Question: When clicking on "external dependencies" in visual studio there are some headers beginning with
> X...
or
> XX...

what are those headers?
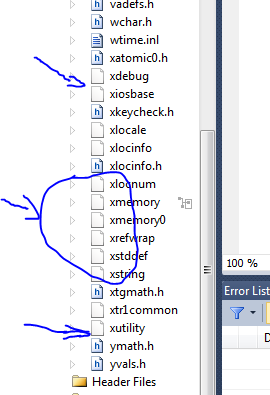
Answer: They are internal implementation headers, they contain implementation details and get included by the headers that form the public interface of the Standard Library.
You should not include them directly from your code.